Question: I'm looking for a framework that offers something simpler to the books in the app 'Paper'

It is a fairly common UI. So before I spend the next few hours to coding something myself. I thought I would check to see if anyone had already done.
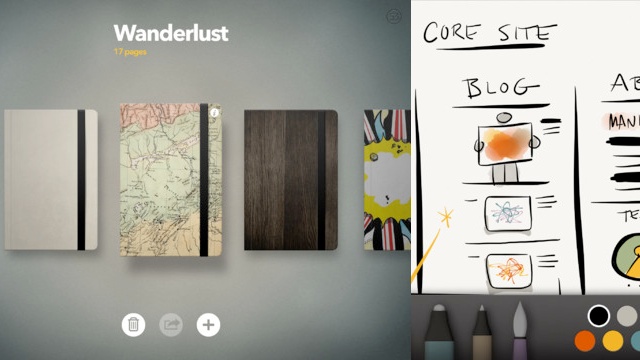
Answer: iCarousel with some images from the photos.app + a mask (rectangle with top-right and bottom-right corners rounded off) + overlay image for the strap of the binder = Paper.
iCarousel: <URL>